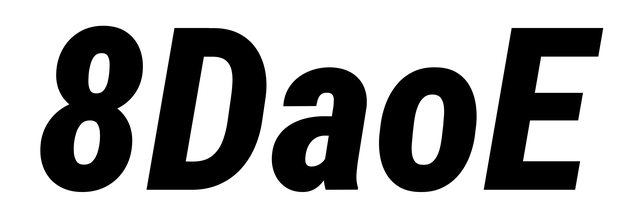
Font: Roboto-Italic_Condensed_ExtraBold_Italic